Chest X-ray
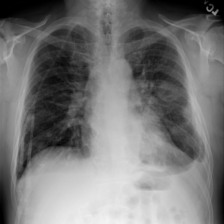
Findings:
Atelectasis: negative
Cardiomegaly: positive
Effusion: positive
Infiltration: negative
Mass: negative
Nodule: negative
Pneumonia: negative
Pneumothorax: negative
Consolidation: negative
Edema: positive
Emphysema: negative
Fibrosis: negative
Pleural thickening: negative
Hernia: negative